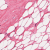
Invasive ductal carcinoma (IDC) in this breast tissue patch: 0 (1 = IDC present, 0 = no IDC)